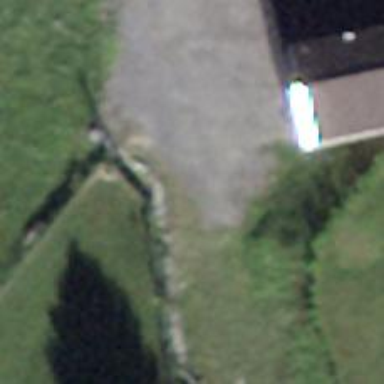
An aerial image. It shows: Path covered in grass.